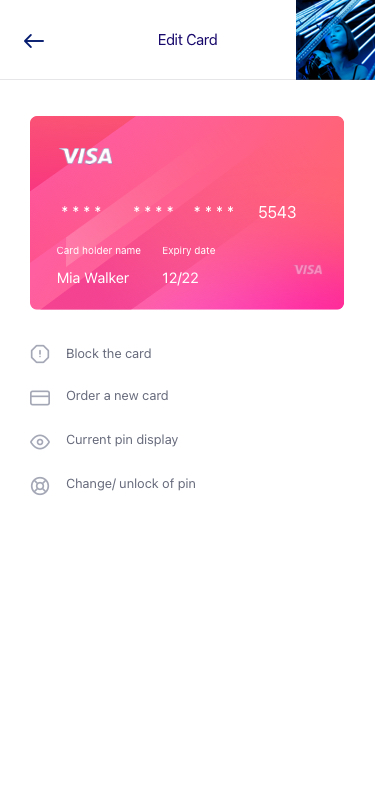
Text in this UI design:
 * * * *	     * * * *     * * * *     5543
12/22
Mia Walker
Card holder name
Expiry date
Block the card
Order a new card
Current pin display
Change/ unlock of pin